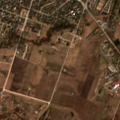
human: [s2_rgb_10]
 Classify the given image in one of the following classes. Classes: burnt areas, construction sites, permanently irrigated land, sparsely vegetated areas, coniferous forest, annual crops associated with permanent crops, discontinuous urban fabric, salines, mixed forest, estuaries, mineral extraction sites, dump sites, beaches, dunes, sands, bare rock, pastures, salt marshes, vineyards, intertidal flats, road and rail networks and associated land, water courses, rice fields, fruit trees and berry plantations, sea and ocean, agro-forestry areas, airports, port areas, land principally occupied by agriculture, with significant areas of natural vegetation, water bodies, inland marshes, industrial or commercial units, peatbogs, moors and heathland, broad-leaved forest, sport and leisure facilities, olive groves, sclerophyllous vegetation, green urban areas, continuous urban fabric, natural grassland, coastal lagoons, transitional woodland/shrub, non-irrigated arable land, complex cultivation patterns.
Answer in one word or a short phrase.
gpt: discontinuous urban fabric, industrial or commercial units, non-irrigated arable land, complex cultivation patterns, transitional woodland/shrub